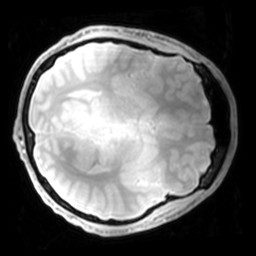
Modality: PDw
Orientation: axial
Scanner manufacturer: philips
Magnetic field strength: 7 T
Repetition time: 0.008 s
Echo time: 0.001974 s